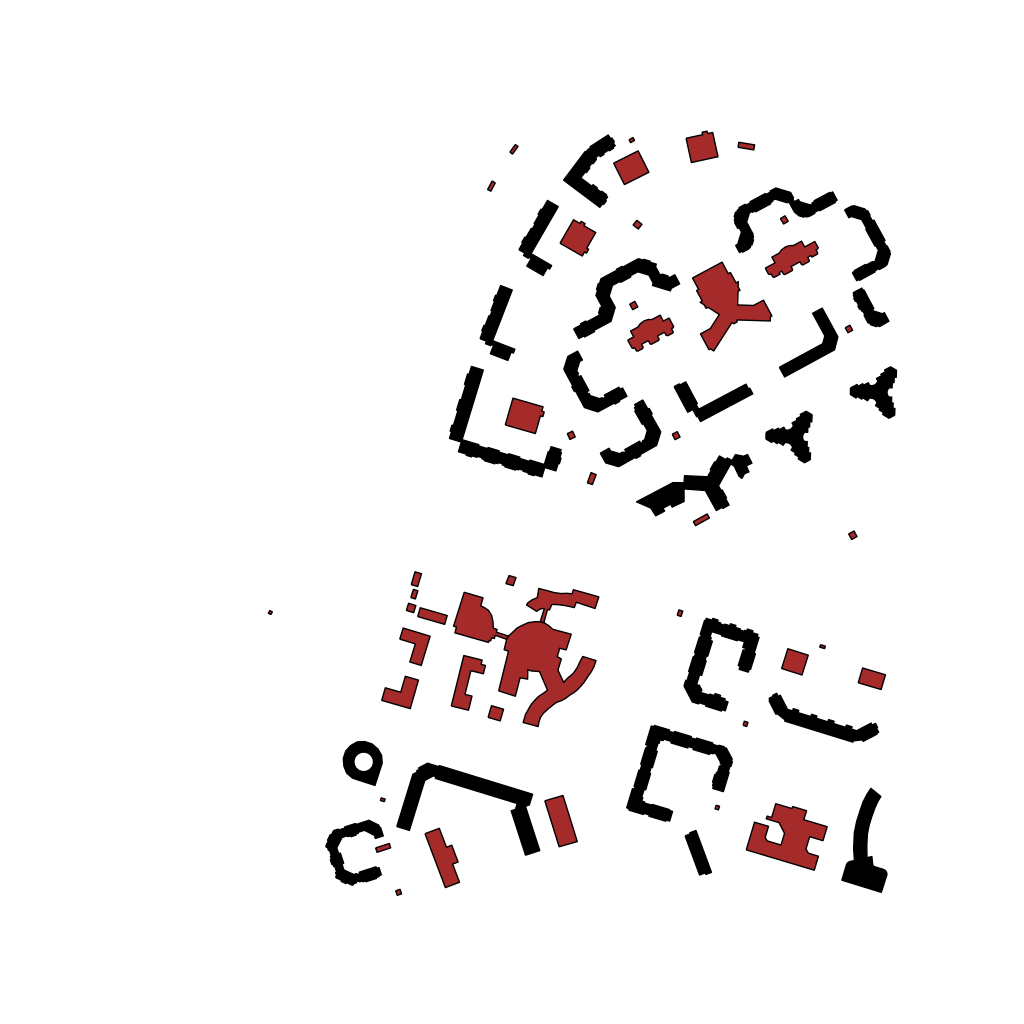
Tags: overhead vector_map, agriculture, recreation, residential, modern, high_rise, individual_rise, low_rise, density_1, Building, Facility, 1.0 km²